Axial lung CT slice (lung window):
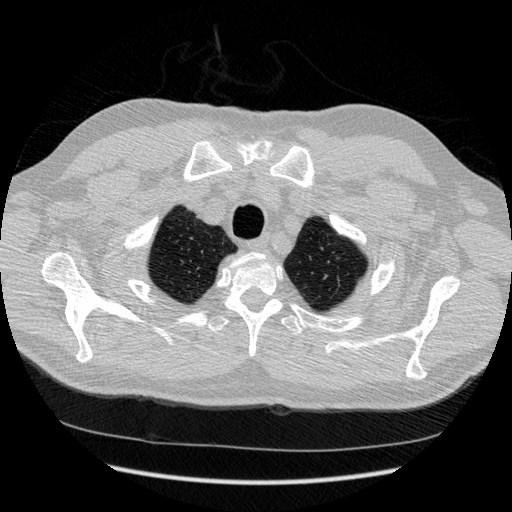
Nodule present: no